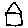
Label: house